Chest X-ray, AP view. Patient: 53 years old, sex M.
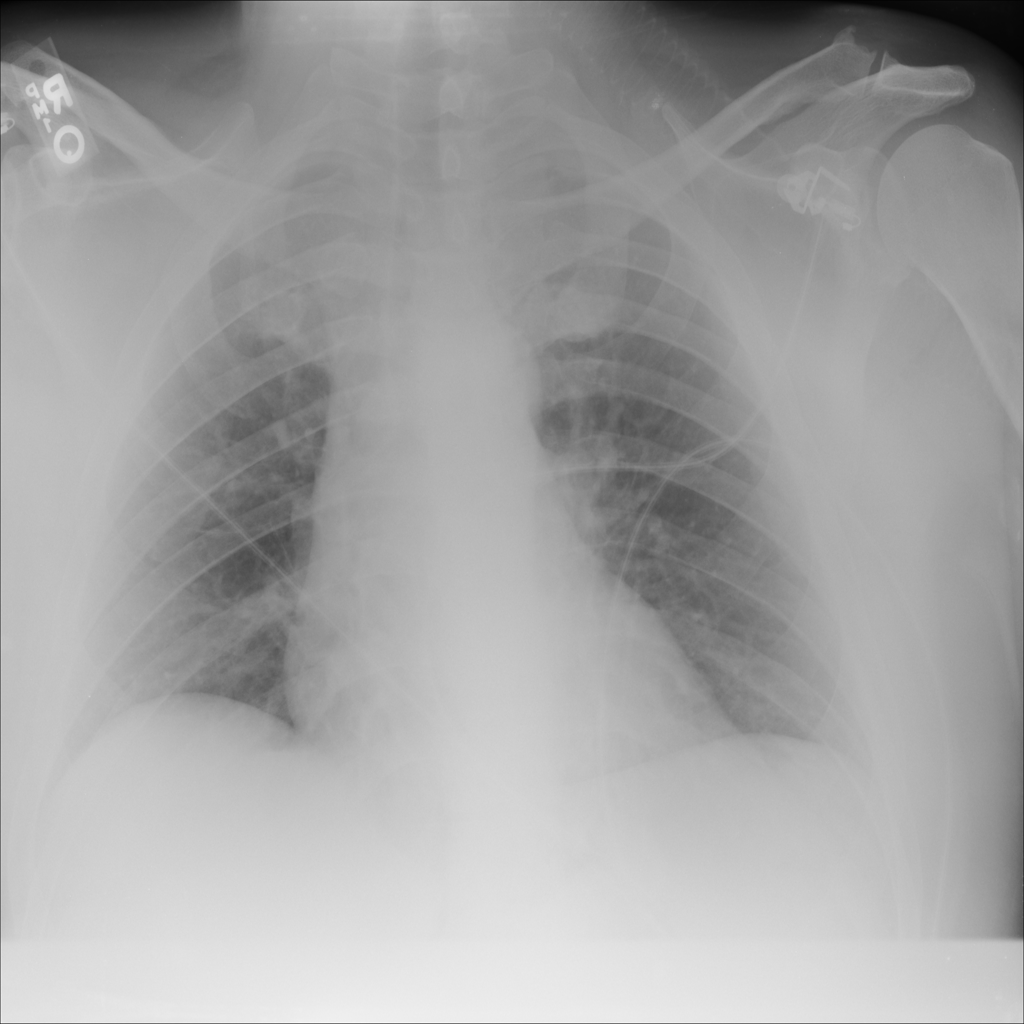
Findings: No Finding